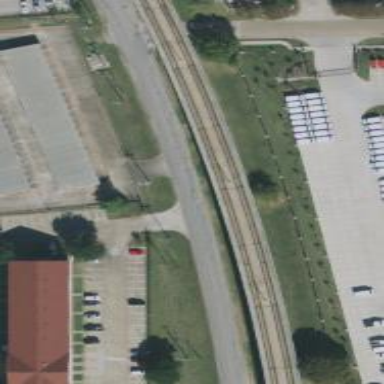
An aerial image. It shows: Light rail bridge with electrified contact line.